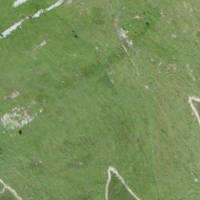
EUNIS habitat code: 26
Species observed at this site:
Caltha palustris
Gentianella campestris